Interaction volume radius: 5 \u00c5
Interaction volume height: 10 \u00c5
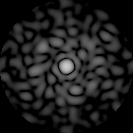
Disorder parameter: 0.883